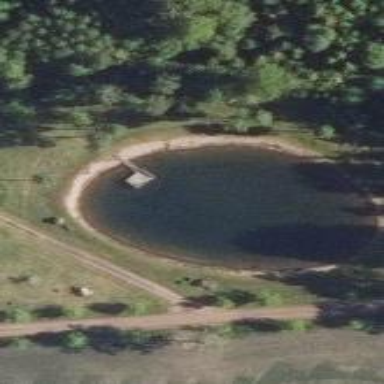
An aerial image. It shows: Pond surrounded by natural water.